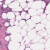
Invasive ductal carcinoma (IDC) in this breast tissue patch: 1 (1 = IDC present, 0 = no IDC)